Field crop: maize
Growth stage: 1
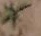
Species: atriplex